【题型】解答题　【知识点】平面几何　【难度】easy
如图, 在扇形 $AOB$ 中, 点 $C$、$D$ 在 $\widehat{AB}$ 上, $\widehat{AD} = \widehat{CB}$, 点 $F$、$E$ 分别在半径 $OA$、$OB$ 上, $OF = OE$, 连接 $DE$、$CF$。

(1) 求证：$DE = CF$；

(2) 设点 $P$ 为 $\widehat{CD}$ 的中点, 连接 $CD$、$EF$、$PO$, 线段 $PO$ 交 $CD$ 于点 $M$、交 $EF$ 于点 $N$。如果 $PO // DE$, 求证：四边形 $MNED$ 是矩形。
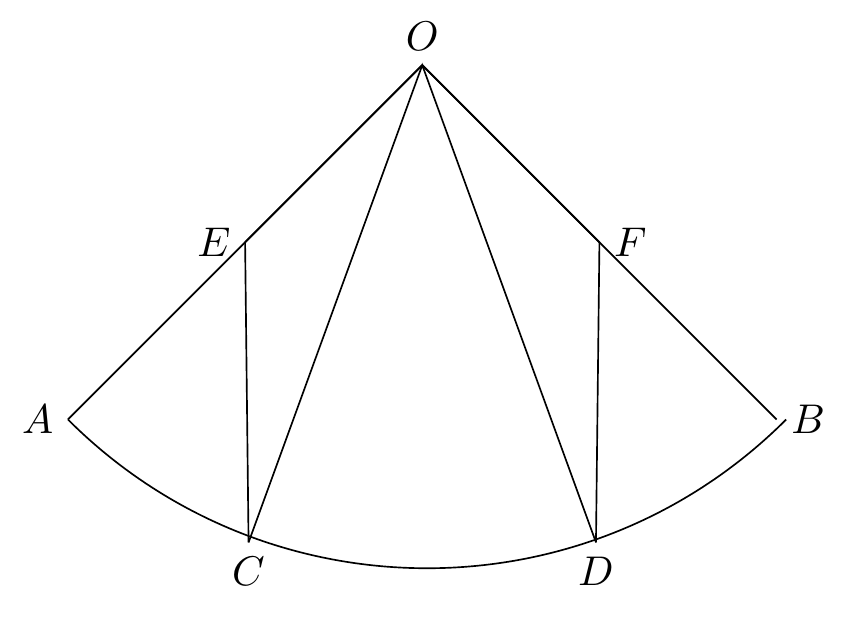
【解答】
解：(1) $\because \widehat{AD} = \widehat{CB}$, $\widehat{CD}$ 是公共弧,

$\therefore \widehat{AC} = \widehat{BD}$,

$\therefore \angle FOC = \angle EOD$,

$\because OF = OE$, $OC = OD$,

$\therefore \triangle FOC \cong \triangle EOD$ (SAS),

$\therefore DE = CF$；

(2)如图所示，

 由(1)可知：$\widehat{AC} = \widehat{BD}$, $DE = CF$,

$\because$ 点 $P$ 为 $\widehat{CD}$ 的中点,

$\therefore \widehat{PC} = \widehat{PD}$, $OP \perp CD$,

$\therefore$ 扇形 $AOB$ 关于 $OP$ 对称,

$\therefore \angle ONE = \angle OMD = 90^\circ$,

$\therefore EF // CD$,

$\because PO // DE$,

$\therefore$ 四边形 $MNED$ 是平行四边形,

$\because \angle OMD = 90^\circ$,

$\therefore$ 平行四边形 $MNED$ 是矩形。
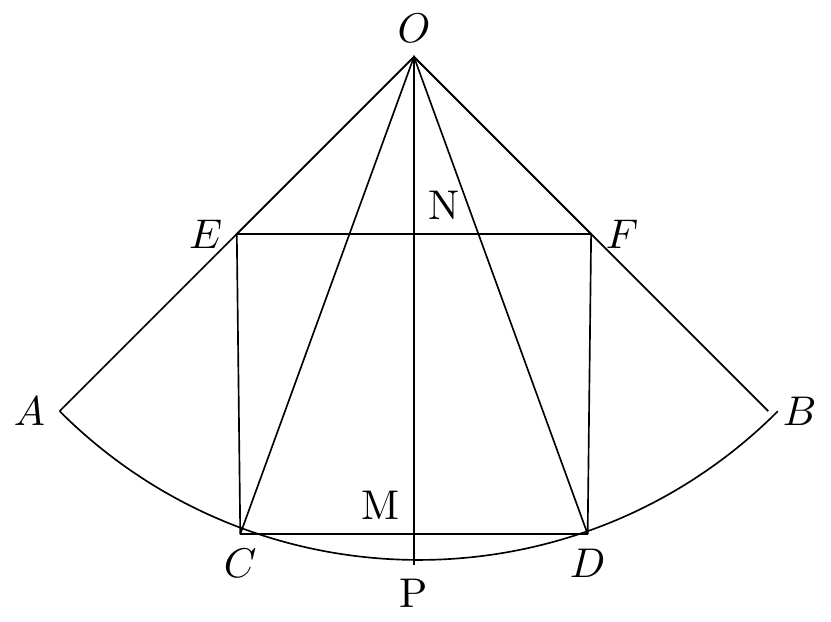